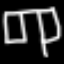
Label: pants